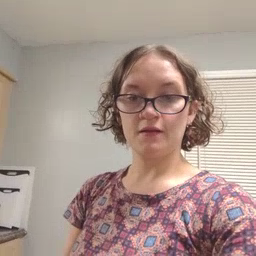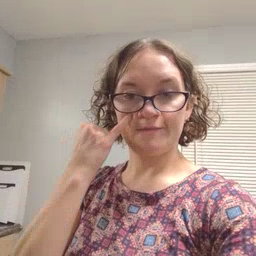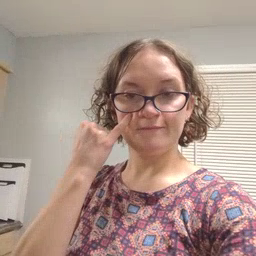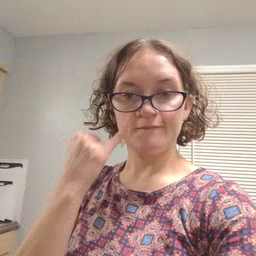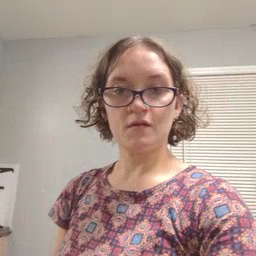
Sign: if